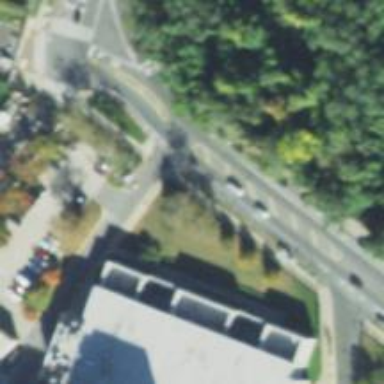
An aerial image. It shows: Unmarked road crossing.